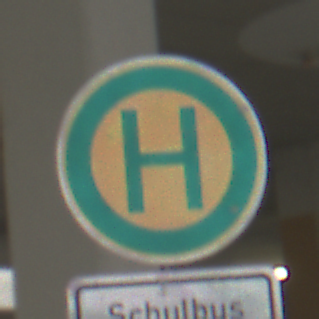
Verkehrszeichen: Haltestelle
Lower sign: ZeitangabenMitBeschraenkungAufWochentage5
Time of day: Midday
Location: Roofed (Urban)
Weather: Overcast
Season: NotSpecified
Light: Artificial